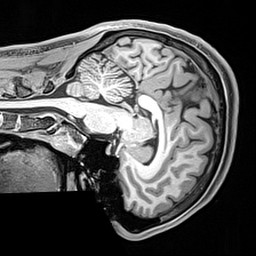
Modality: T1w
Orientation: sagittal
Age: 23
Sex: male
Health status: healthy
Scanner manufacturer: siemens
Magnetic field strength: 3 T
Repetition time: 2.4 s
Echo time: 0.00217 s